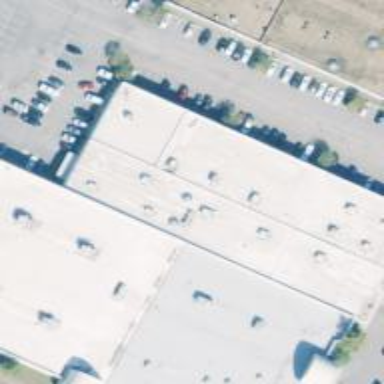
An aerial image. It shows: Commercial building.